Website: crate-barrel
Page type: stored-credit-cards
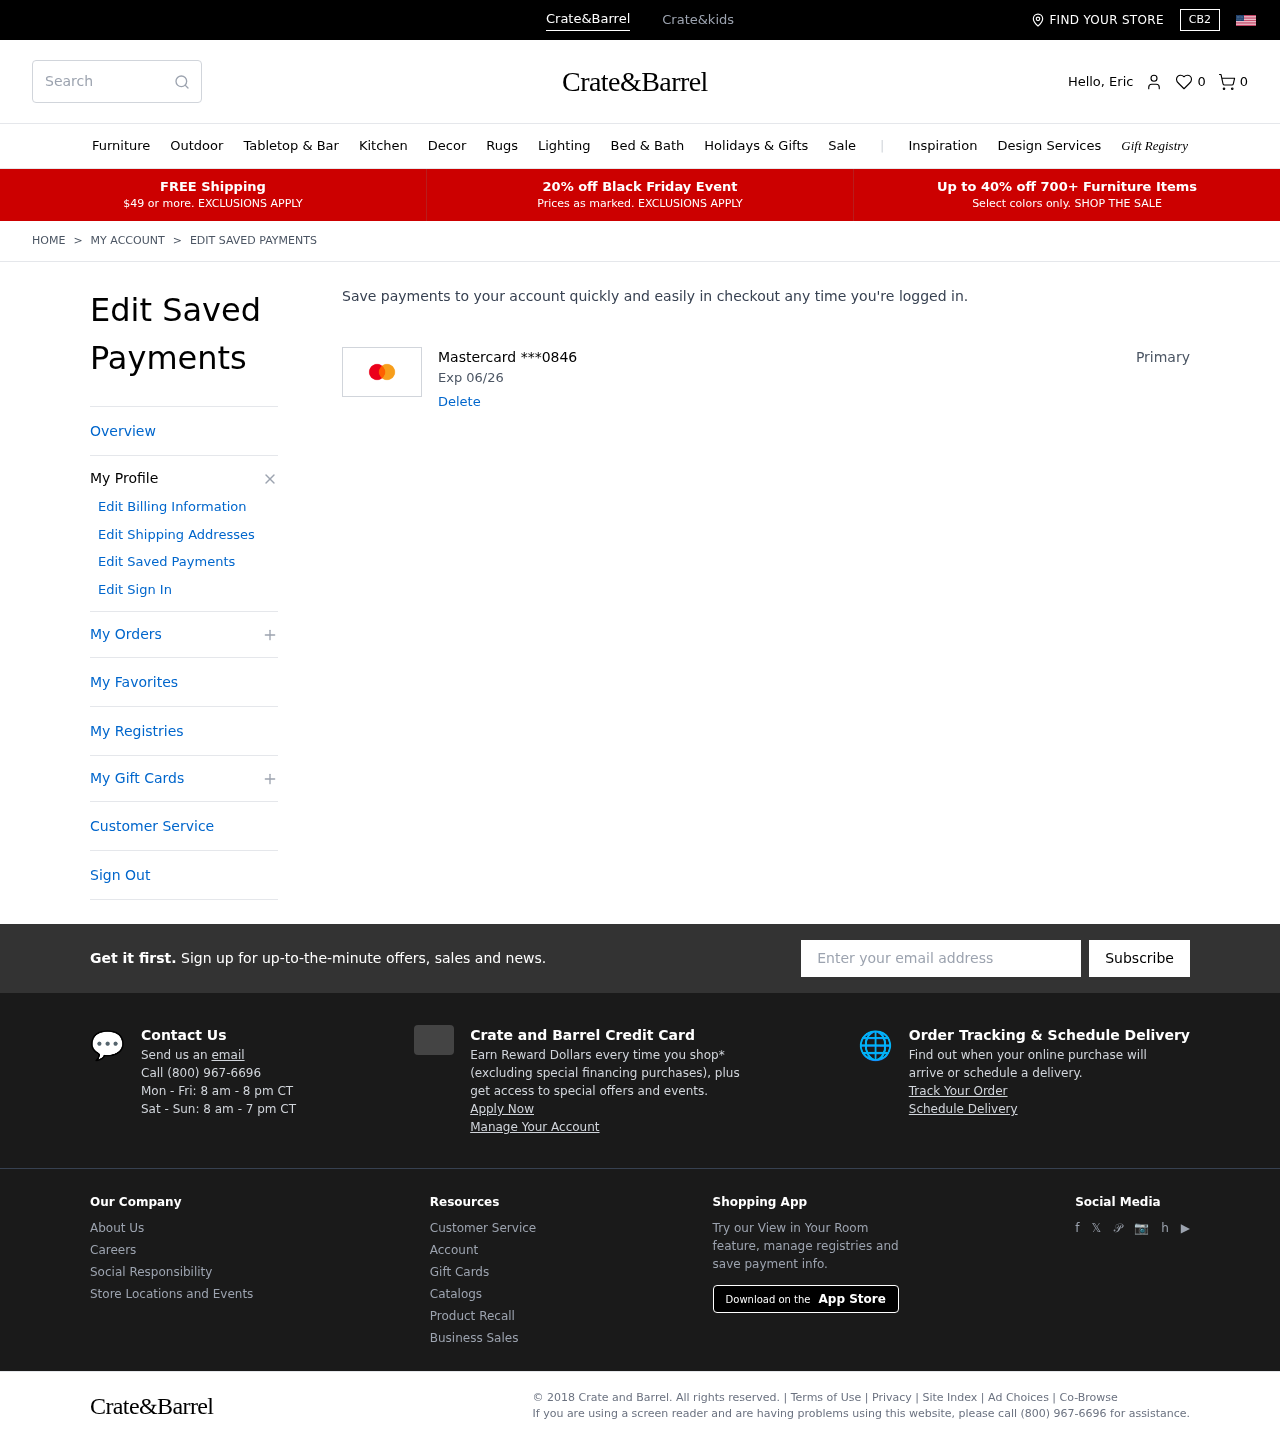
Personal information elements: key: PII_CARD_EXPIRY
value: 06/26
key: PII_CARD_LAST4
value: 0846
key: PII_CARD_TYPE
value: Mastercard
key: PII_FIRSTNAME
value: Eric
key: PII_EMAIL
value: egarza@gmail.com
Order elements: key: ORDER_NUM_ITEMS
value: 0
Search elements: key: HEADER_SEARCH
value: Search
Other elements: key: FAVORITES_COUNT
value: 0